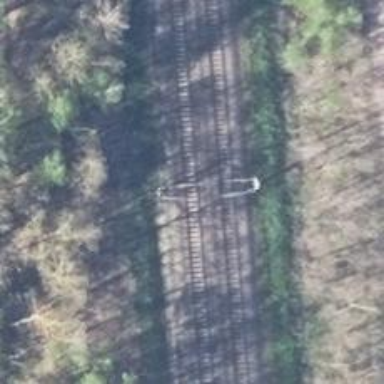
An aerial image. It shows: Milestone along the railway track with catenary mast.